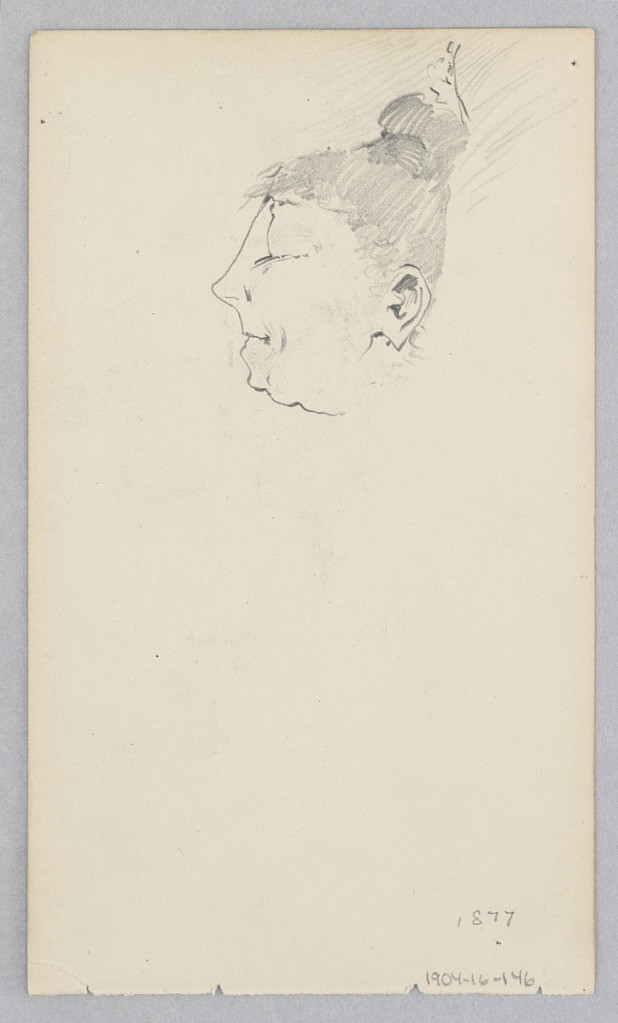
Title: Woman
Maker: Robert Frederick Blum, American, 1857–1903
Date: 1877
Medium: Graphite on wove paper
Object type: Drawing
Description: Recto: Profile sketch of a female figure with her eyes closed; Verso: Eight partial sketches of a young figure wearing a bonnet.